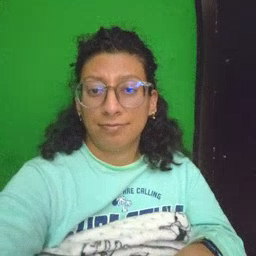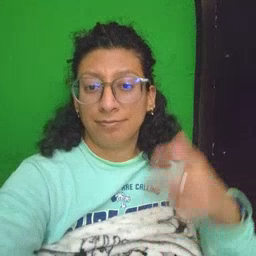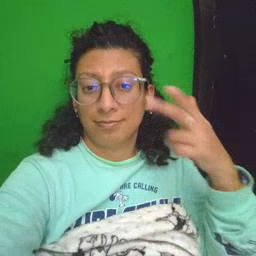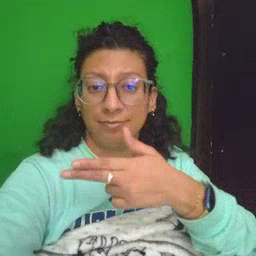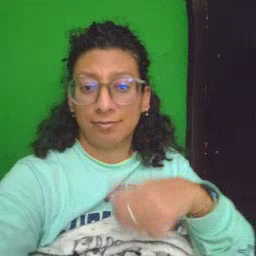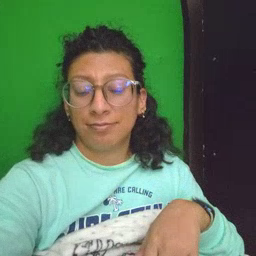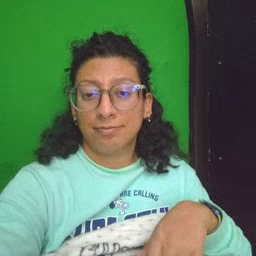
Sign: cut